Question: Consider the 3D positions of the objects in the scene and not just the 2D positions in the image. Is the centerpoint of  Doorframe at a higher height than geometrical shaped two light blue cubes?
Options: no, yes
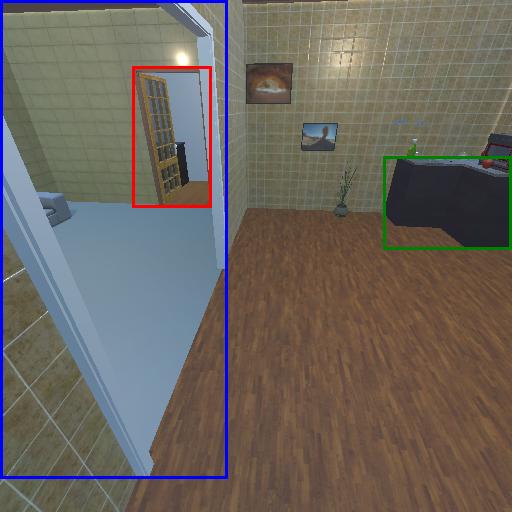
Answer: no